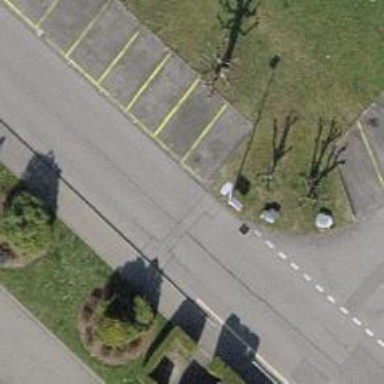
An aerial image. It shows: Block barrier.